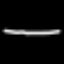
Label: line